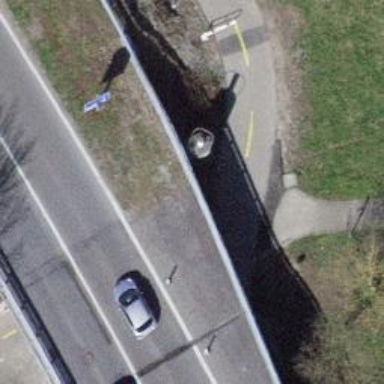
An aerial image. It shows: Tunnel for cyclists along cycleway.